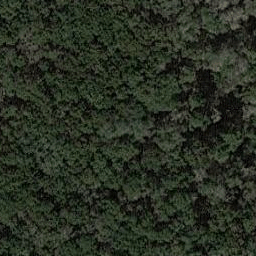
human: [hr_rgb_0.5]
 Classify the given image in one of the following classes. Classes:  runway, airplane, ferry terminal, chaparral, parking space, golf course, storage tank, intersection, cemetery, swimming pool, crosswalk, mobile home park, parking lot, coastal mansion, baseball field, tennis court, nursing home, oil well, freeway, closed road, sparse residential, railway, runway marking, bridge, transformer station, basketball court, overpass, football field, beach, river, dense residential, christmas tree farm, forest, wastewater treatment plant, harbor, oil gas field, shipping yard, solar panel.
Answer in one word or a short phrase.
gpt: forest